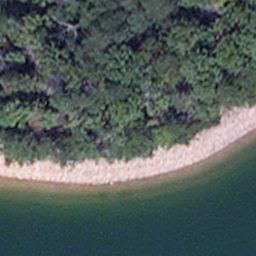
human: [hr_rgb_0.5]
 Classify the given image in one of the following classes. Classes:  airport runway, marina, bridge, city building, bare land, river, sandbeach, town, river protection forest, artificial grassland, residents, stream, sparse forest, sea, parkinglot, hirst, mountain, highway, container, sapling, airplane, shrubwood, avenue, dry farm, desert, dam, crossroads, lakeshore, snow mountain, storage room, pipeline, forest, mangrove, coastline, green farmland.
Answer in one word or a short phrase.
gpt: lakeshore